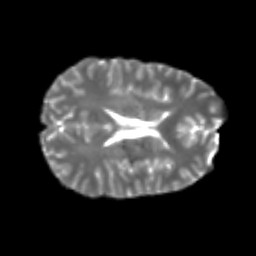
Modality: T2w
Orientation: axial
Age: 22
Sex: male
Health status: healthy
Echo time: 0.074 s